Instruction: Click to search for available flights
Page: home
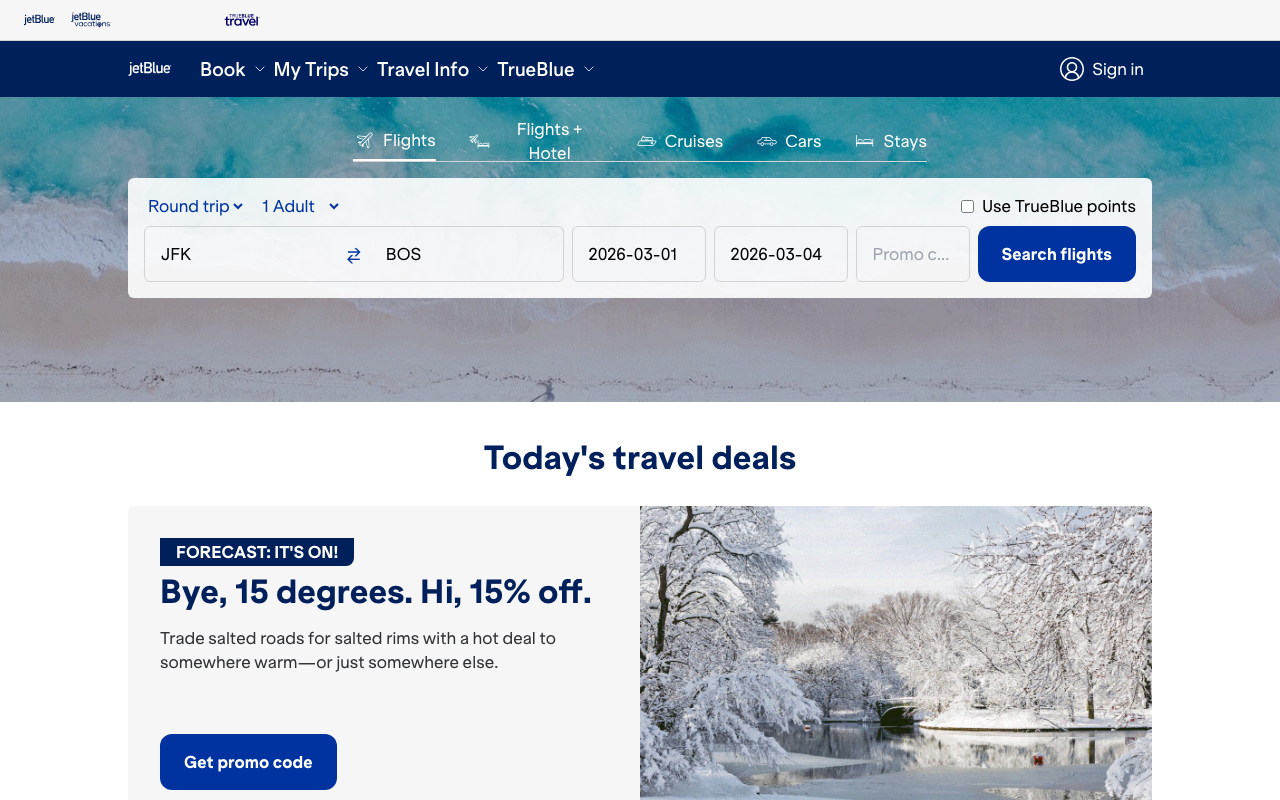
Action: click